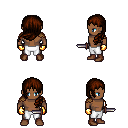
a pixel art fantasy rpg character, male body template, human, dark skin, leather shoulder armor, white pants, brown left-swept hairstyle, gold gloves, brown shoes, dagger, four views (front, back, left, right), 2x2 character sprite sheet, small pixel art, hard edges, no anti-aliasing